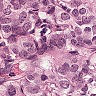
Metastatic tissue present: yes